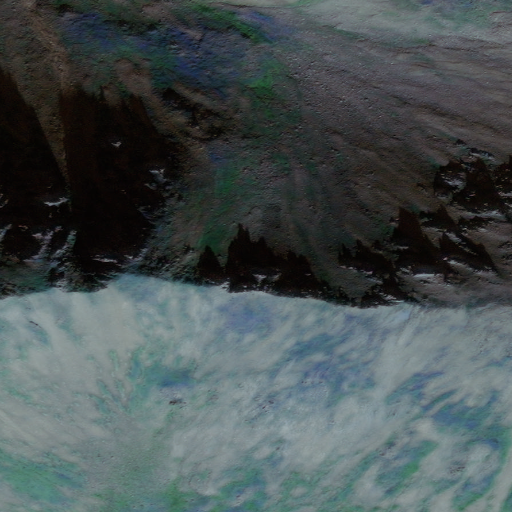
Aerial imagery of mountain in Alaska named Terrible Mountain containing only unknown